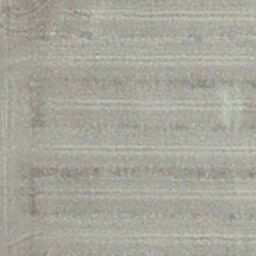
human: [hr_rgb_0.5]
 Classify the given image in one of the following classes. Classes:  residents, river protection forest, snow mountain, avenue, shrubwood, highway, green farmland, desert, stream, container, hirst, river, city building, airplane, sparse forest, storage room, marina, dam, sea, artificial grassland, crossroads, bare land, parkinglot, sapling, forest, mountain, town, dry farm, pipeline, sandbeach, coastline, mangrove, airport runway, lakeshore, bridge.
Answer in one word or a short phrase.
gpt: dry farm